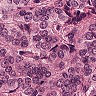
Metastatic tissue present: yes